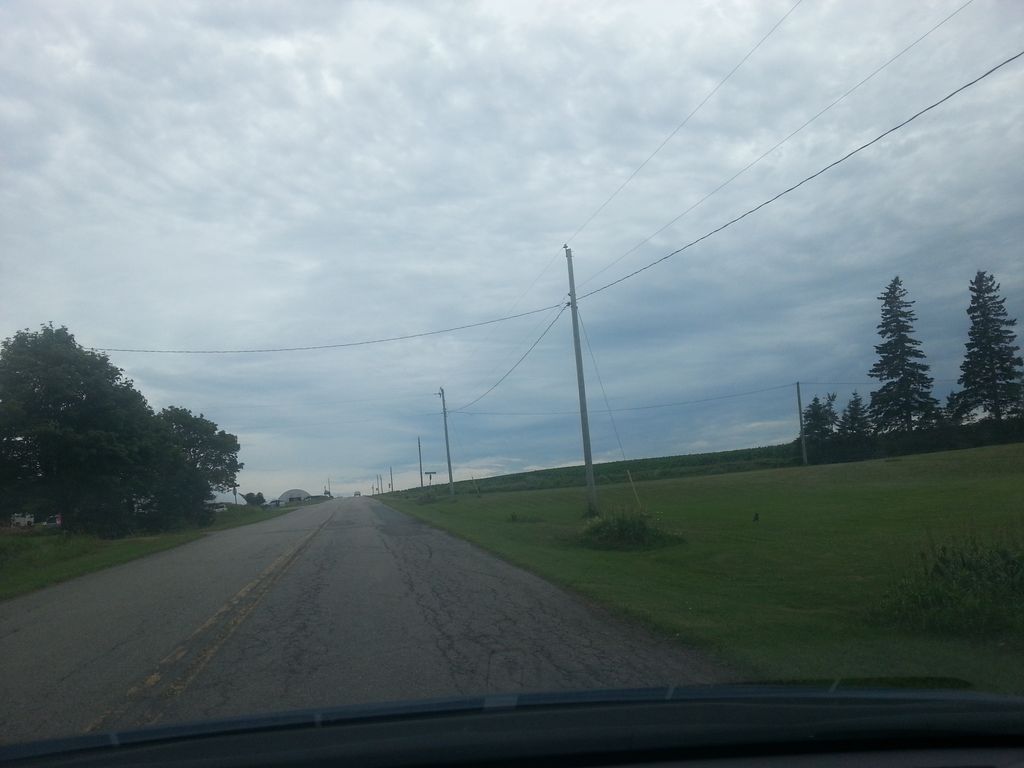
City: charlottetown